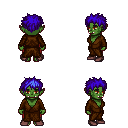
a pixel art fantasy rpg character, female body template, orc, green skin, brown robe, red pants, blue bedhead hairstyle, maroon shoes, four views (front, back, left, right), 2x2 character sprite sheet, small pixel art, hard edges, no anti-aliasing